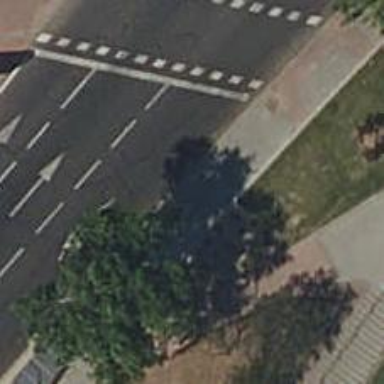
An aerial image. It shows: Bus stop with sheltered platform for public transport.